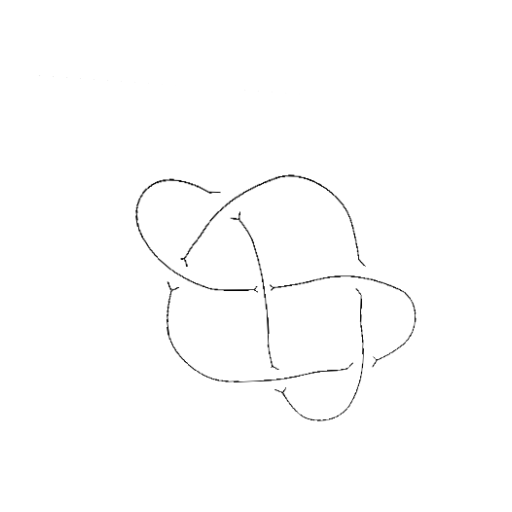
Crossing number: 6